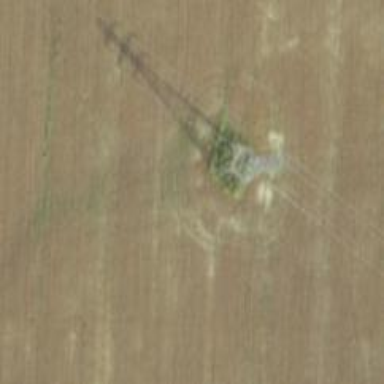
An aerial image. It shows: Lattice structure tower used for power distribution.